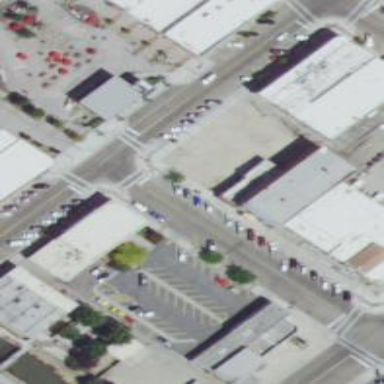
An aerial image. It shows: Parking available on the street side.